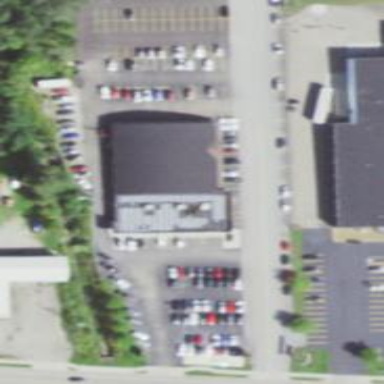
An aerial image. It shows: Parking space is available.